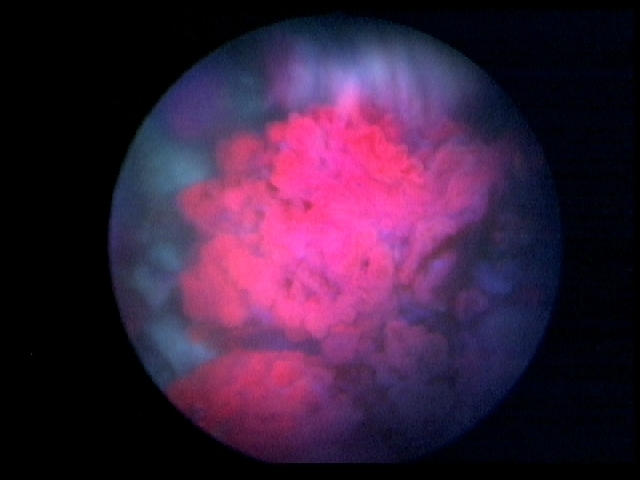
Modality: BLC
Class: Malignant
Subclass: HighGradePapillary
Lesion: L1
Stage: Ta
Morphology: Papillary
Bladder cancer association: Yes